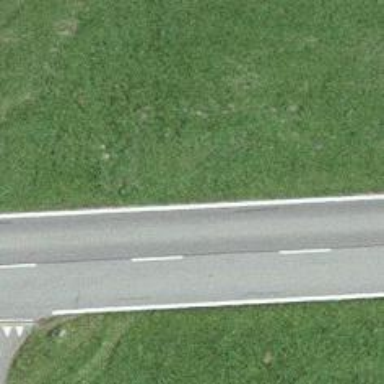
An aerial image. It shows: Bus stop along the road.